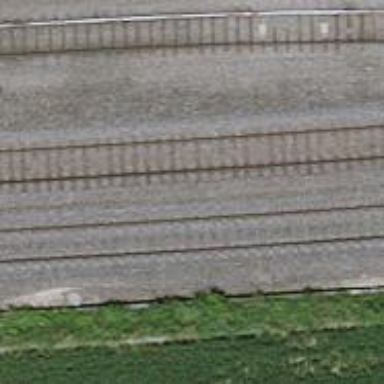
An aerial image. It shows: Single railway track with electrification through contact line.